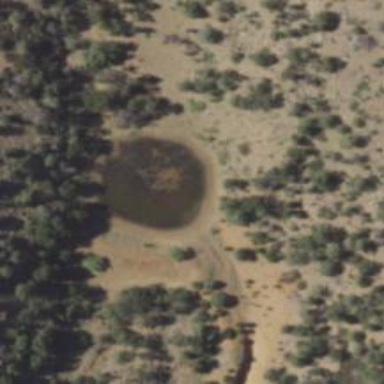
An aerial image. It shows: Reservoir.